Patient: sex F, age 64
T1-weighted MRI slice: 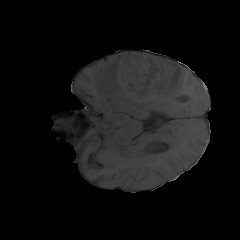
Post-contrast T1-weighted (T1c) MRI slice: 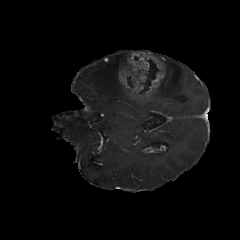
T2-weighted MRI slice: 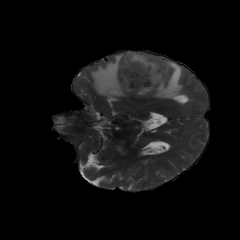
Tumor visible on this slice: yes
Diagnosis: Glioblastoma, IDH-wildtype
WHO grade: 4